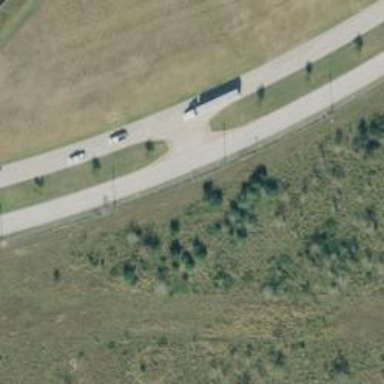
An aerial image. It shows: Secondary link road.